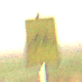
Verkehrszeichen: RadverkehrOhnePfeilsymbol
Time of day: SunriseSunset
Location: Outdoor (Nature)
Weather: Clear
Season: NotSpecified
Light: Natural